Aerial crown-view tile of a tropical tree (Barro Colorado Island, Panama), acquired 20250818:
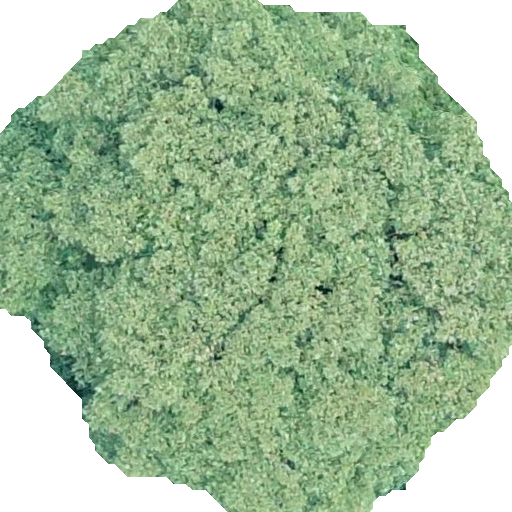
Species: Dipteryx oleifera
GBIF accepted scientific name: Dipteryx oleifera
Crown area: 306.307 m²